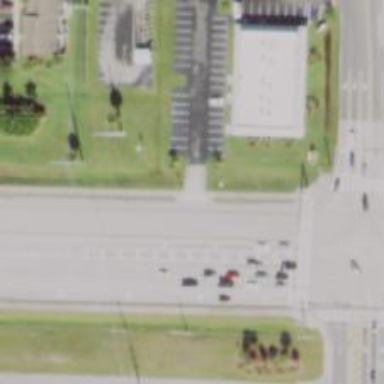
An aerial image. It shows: Crossing road.